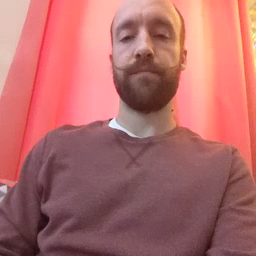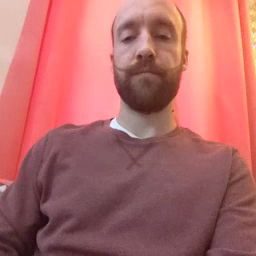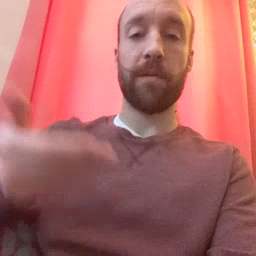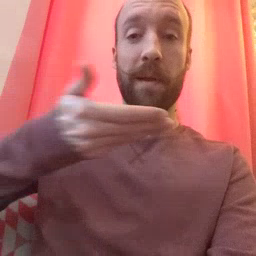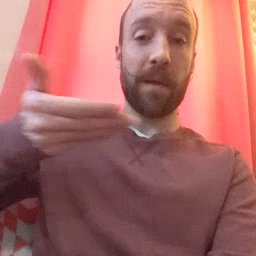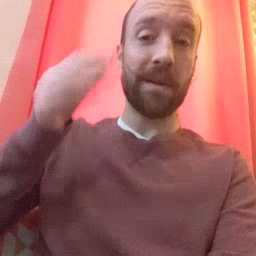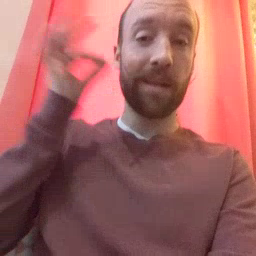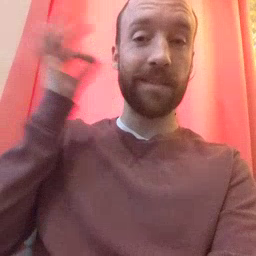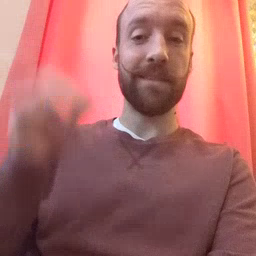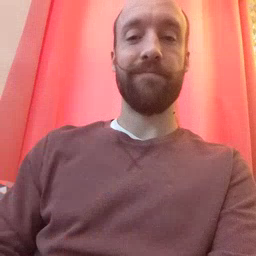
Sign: kitty